Question: I am trying to remove the extra space on the right side of my boxplot. I have not been able to find a solution.
The letters on the x-axis represent different factors. In the data set I have A, B,C,D,OH88119, and NA. NA represents missing data. Is it possible that is causing the empty space to appear?
'''
YEAR LOC ROW BLOCK PLOT RATING R_Source QTL.SOURCE
2 2017 Unit2 1 1 6302 6 A A
3 2017 Unit2 1 1 6305 4 C C
5 2017 Unit2 2 1 6331 4 C C
6 2017 Unit2 2 1 6332 4 C C
7 2017 Unit2 2 1 6333 4 B B
12 2017 Unit2 4 1 6368 5 D D
13 2017 Unit2 4 1 6369 3 A A
14 2017 Unit2 4 1 6370 5 D D
16 2017 Unit2 5 1 6374 5 A A
18 2017 Unit2 5 1 6378 4 B B
19 2017 Unit2 6 1 6404 4 D D
20 2017 Unit2 6 1 6405 5 C C
21 2017 Unit2 6 1 6406 6 D D
23 2017 Unit2 6 1 6408 4 D D
24 2017 Unit2 7 1 6409 3 A A
25 2017 Unit2 7 1 6410 na D D
26 2017 Unit2 7 1 6411 7 A A
31 2017 Unit2 8 1 6442 8 D D
32 2017 Unit2 8 1 6443 4 B B
33 2017 Unit2 9 1 6445 6 B B
34 2017 Unit2 9 1 6446 6 C C
36 2017 Unit2 9 1 6450 4 A A
39 2017 Unit2 10 1 6478 4 A A
41 2017 Unit2 10 1 6480 4 B B
42 2017 Unit2 11 1 6482 7 D D
43 2017 Unit2 11 1 6483 3 A A
44 2017 Unit2 11 1 6484 9 B B
45 2017 Unit2 12 1 6512 4 A A
47 2017 Unit2 12 1 6514 6 C C
49 2017 Unit2 12 1 6516 6 B B
51 2017 Unit2 13 1 6518 5 C C
52 2017 Unit2 13 1 6519 7 B B
53 2017 Unit2 13 1 6520 7 B B
54 2017 Unit2 13 1 6521 4 B B
56 2017 Unit2 14 1 6549 NA D D
57 2017 Unit2 14 1 6550 6 A A
59 2017 Unit2 14 1 6552 5 NA SA
61 2017 Unit2 1 2 6308 4 A A
<PHONE> Unit2 4 1 6371 9 OH88119 NA
<PHONE> Unit2 9 1 6448 9 OH88119 NA
<PHONE> Unit2 4 2 6365 7 OH88119 NA
<PHONE> Unit2 5 2 6381 9 OH88119 NA
<PHONE> Unit2 3 3 6349 5 OH88119 NA
<PHONE> Unit2 4 3 6359 7 OH88119 NA
'''
Thank you for your time, I really appreciate it.
Below is my code:
'''
BC1S3boxplot <- ggplot(BC1S3, aes(R_Source,DISEASERATING))
BC1S3plot <- BC1S3boxplot + theme_bw()+
geom_boxplot(fill=c("red","green","blue","purple","yellow"))+
labs(x=expression(Sample~Source),y=expression(Horsfall-Barrat~Score),
title=expression(italic(X)~field~BC1S3~vs~X))+
scale_x_discrete(limits=c("A","B","C","D","OH88119"))+
coord_cartesian(ylim = c(1,8))+
theme(axis.text.y=element_text(size=10),axis.text.x=element_text(size = 10),
axis.title=element_text(size=10),title=element_text(size=10))
BC1S3plot
'''
Boxplot image here

<URL>
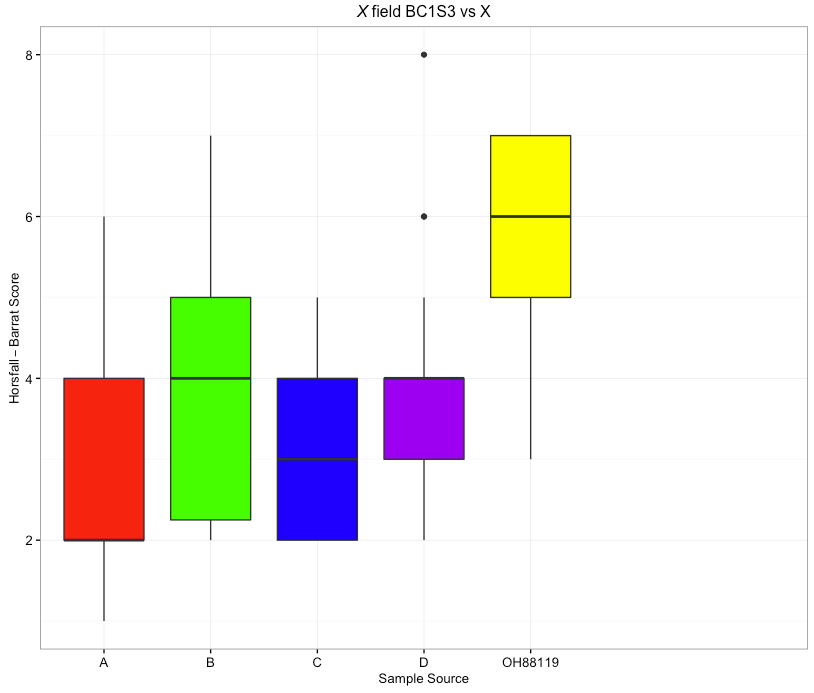
Answer: Your code works fine. See below:
'''
df <- read.table(text='
ID YEAR LOC ROW BLOCK PLOT RATING R_Source QTL.SOURCE
2 2017 Unit2 1 1 6302 6 A A
3 2017 Unit2 1 1 6305 4 C C
5 2017 Unit2 2 1 6331 4 C C
6 2017 Unit2 2 1 6332 4 C C
7 2017 Unit2 2 1 6333 4 B B
12 2017 Unit2 4 1 6368 5 D D
13 2017 Unit2 4 1 6369 3 A A
14 2017 Unit2 4 1 6370 5 D D
16 2017 Unit2 5 1 6374 5 A A
18 2017 Unit2 5 1 6378 4 B B
19 2017 Unit2 6 1 6404 4 D D
20 2017 Unit2 6 1 6405 5 C C
21 2017 Unit2 6 1 6406 6 D D
23 2017 Unit2 6 1 6408 4 D D
24 2017 Unit2 7 1 6409 3 A A
25 2017 Unit2 7 1 6410 NA D D
26 2017 Unit2 7 1 6411 7 A A
31 2017 Unit2 8 1 6442 8 D D
32 2017 Unit2 8 1 6443 4 B B
33 2017 Unit2 9 1 6445 6 B B
34 2017 Unit2 9 1 6446 6 C C
36 2017 Unit2 9 1 6450 4 A A
39 2017 Unit2 10 1 6478 4 A A
41 2017 Unit2 10 1 6480 4 B B
42 2017 Unit2 11 1 6482 7 D D
43 2017 Unit2 11 1 6483 3 A A
44 2017 Unit2 11 1 6484 9 B B
45 2017 Unit2 12 1 6512 4 A A
47 2017 Unit2 12 1 6514 6 C C
49 2017 Unit2 12 1 6516 6 B B
51 2017 Unit2 13 1 6518 5 C C
52 2017 Unit2 13 1 6519 7 B B
53 2017 Unit2 13 1 6520 7 B B
54 2017 Unit2 13 1 6521 4 B B
56 2017 Unit2 14 1 6549 NA D D
57 2017 Unit2 14 1 6550 6 A A
59 2017 Unit2 14 1 6552 5 NA SA
61 2017 Unit2 1 2 6308 4 A A
<PHONE> Unit2 4 1 6371 9 OH88119 NA
<PHONE> Unit2 9 1 6448 9 OH88119 NA
<PHONE> Unit2 4 2 6365 7 OH88119 NA
<PHONE> Unit2 5 2 6381 9 OH88119 NA
<PHONE> Unit2 3 3 6349 5 OH88119 NA
<PHONE> Unit2 4 3 6359 7 OH88119 NA
', header=T)
BC1S3boxplot <- ggplot(df, aes(x=R_Source, y=RATING))
BC1S3plot <- BC1S3boxplot + geom_boxplot(aes(fill=R_Source)) +
labs(x=expression(Sample~Source),y=expression(Horsfall-Barrat~Score),
title=expression(italic(X)~field~BC1S3~vs~X))+
scale_x_discrete(limits=c("A","B","C","D","OH88119"))+
coord_cartesian(ylim = c(1,10))+
theme(axis.text.y=element_text(size=10),axis.text.x=element_text(size = 10),
axis.title=element_text(size=10),title=element_text(size=10))+theme_bw()
'''
<URL>